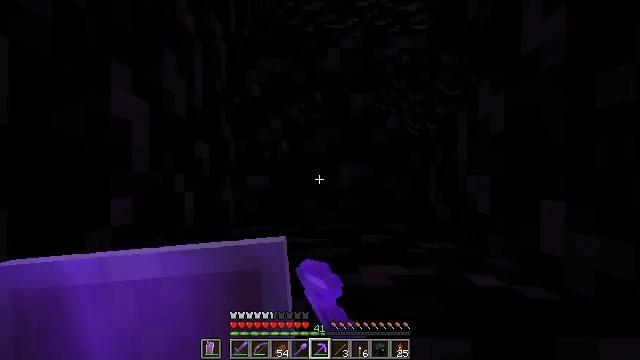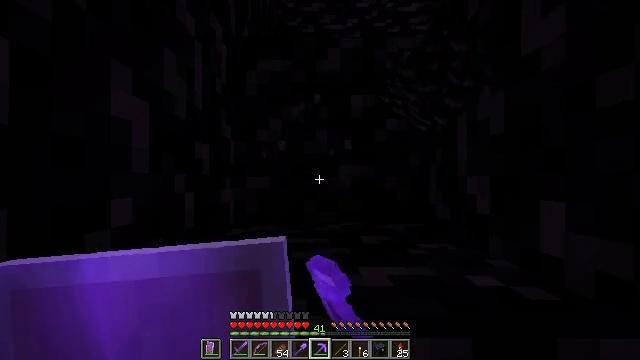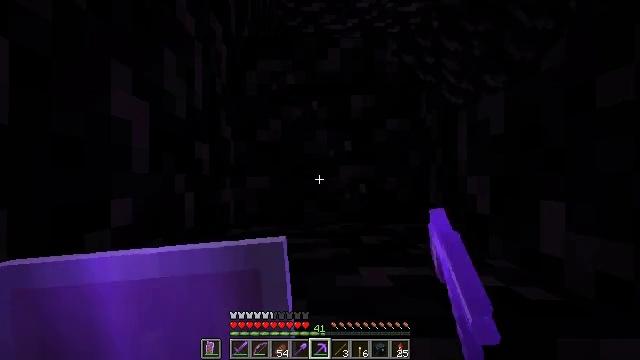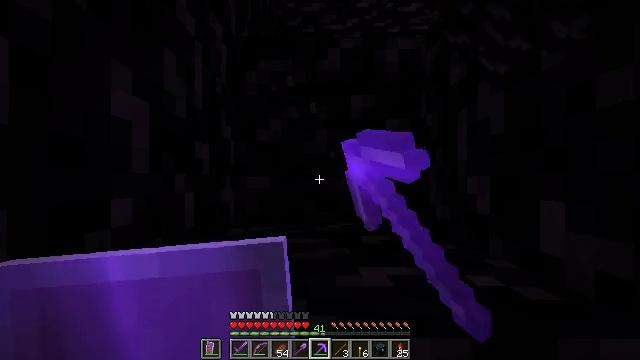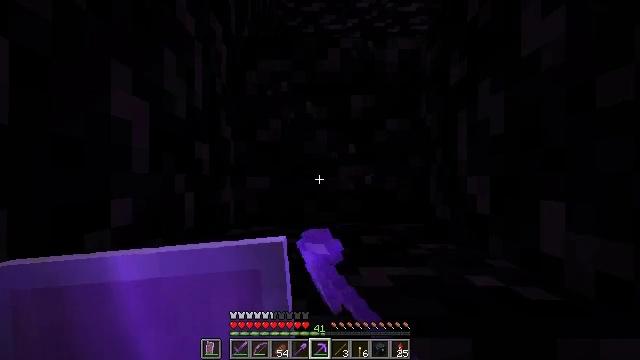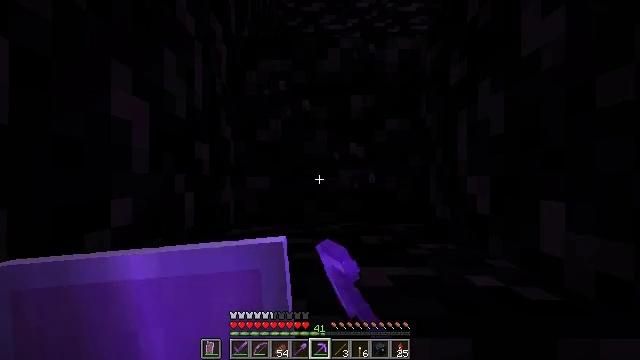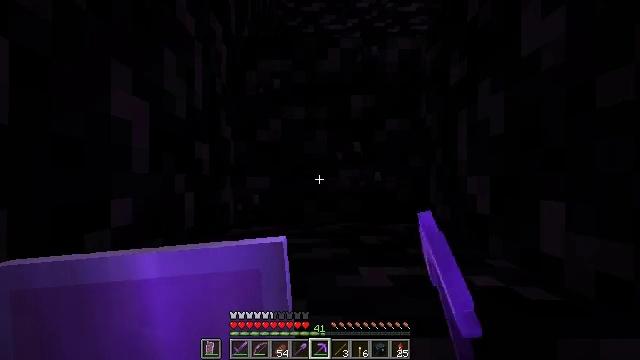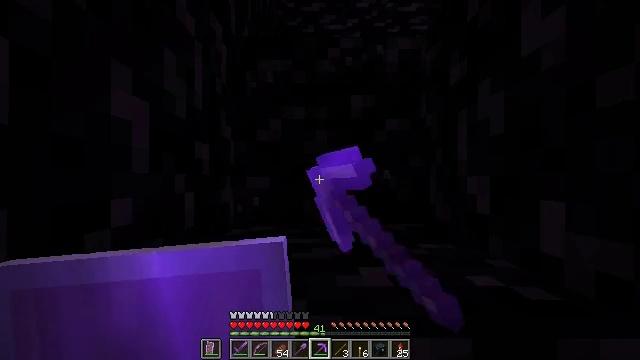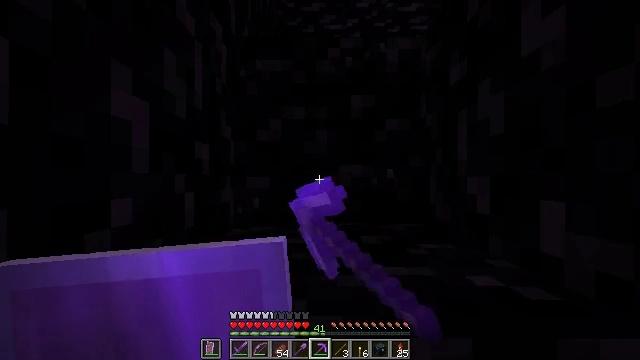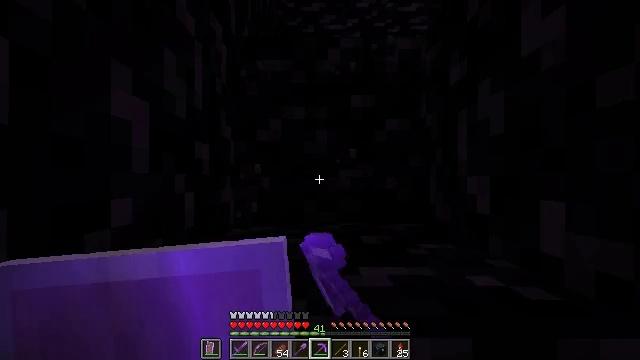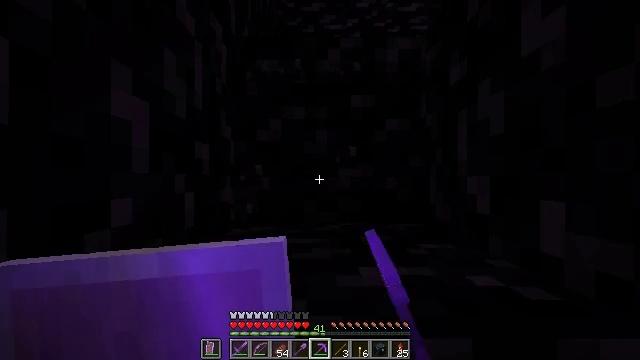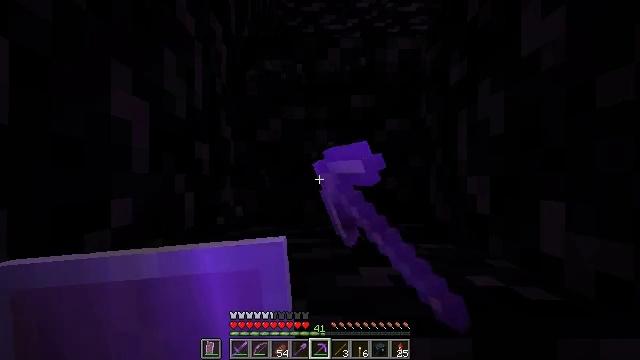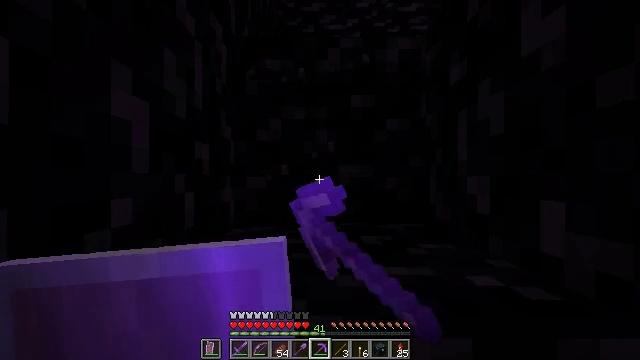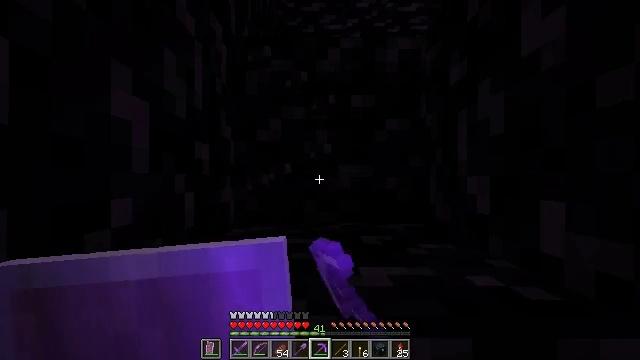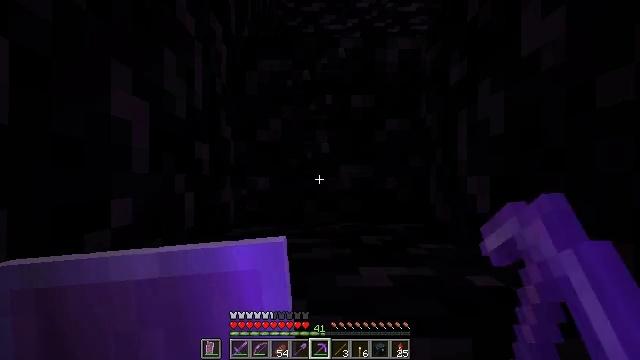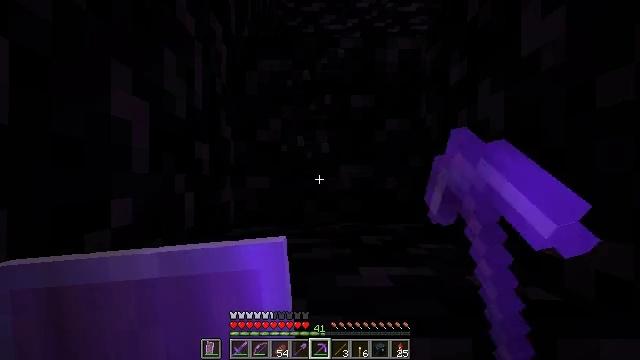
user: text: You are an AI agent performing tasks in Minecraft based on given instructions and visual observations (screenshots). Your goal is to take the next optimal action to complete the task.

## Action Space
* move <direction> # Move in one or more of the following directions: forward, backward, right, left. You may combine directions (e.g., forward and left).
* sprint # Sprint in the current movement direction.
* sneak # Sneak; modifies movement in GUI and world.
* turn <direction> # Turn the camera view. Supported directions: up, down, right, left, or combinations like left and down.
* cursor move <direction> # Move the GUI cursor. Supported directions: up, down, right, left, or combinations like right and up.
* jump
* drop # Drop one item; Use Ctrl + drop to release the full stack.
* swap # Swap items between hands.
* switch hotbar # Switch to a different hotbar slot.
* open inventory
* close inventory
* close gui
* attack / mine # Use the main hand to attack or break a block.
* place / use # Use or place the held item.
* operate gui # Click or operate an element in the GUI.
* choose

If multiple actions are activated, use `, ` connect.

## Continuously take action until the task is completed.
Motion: motion action
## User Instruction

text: Break the obsidian using a diamond or netherite pickaxe.
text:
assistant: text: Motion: attack / mine
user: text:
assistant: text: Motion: attack / mine
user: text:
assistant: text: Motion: attack / mine
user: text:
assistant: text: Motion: attack / mine
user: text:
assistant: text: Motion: attack / mine
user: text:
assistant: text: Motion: attack / mine
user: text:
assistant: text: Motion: attack / mine
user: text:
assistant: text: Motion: attack / mine
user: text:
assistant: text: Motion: attack / mine
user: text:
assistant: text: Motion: attack / mine
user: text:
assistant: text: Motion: attack / mine
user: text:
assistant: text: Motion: attack / mine
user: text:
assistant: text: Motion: attack / mine
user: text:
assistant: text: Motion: attack / mine
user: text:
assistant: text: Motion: attack / mine
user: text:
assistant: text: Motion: attack / mine
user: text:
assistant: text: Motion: attack / mine
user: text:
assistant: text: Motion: attack / mine
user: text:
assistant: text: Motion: attack / mine
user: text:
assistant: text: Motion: attack / mine
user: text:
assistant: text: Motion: attack / mine
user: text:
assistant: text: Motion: attack / mine
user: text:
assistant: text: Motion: attack / mine
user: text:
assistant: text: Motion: attack / mine
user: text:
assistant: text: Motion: attack / mine
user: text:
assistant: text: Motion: attack / mine
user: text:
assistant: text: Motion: attack / mine
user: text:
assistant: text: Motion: attack / mine
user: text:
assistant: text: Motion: turn up, attack / mine
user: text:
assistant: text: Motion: attack / mine